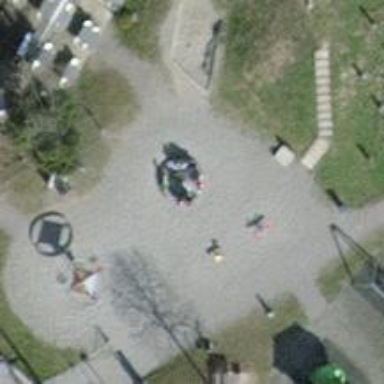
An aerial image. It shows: Playground area for leisure land.